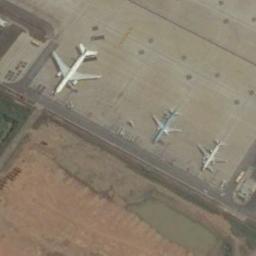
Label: airplane